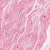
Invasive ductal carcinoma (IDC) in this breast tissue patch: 0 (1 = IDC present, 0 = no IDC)